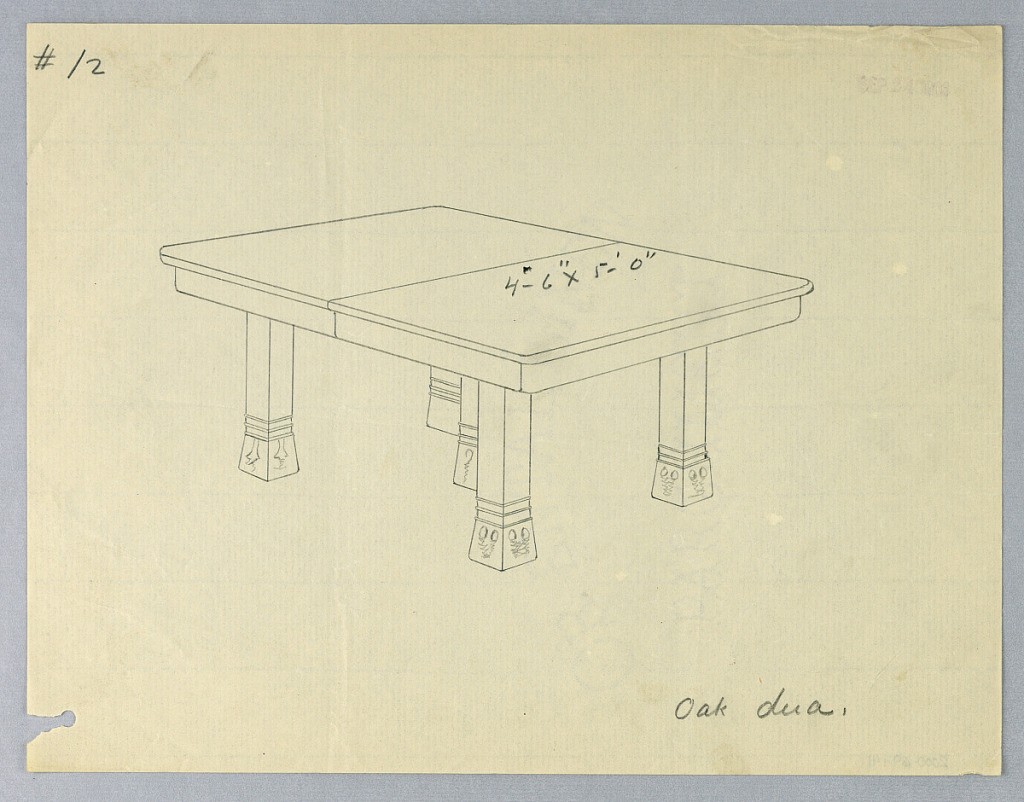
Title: Design Rectangular Oak Table with Five Stile Legs
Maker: A.N. Davenport Co.
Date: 1900–05
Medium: Graphite on thin, cream paper
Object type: Drawing
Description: Rectangular molded top with dividing stretcher running across center raised on 5 plain stile legs terminating in flaring square feet with suggested floral ornament and three narrow molded bands above.